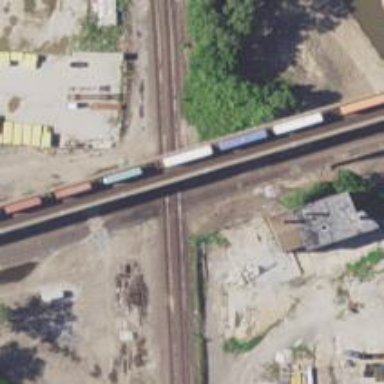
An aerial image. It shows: Railway crossing.